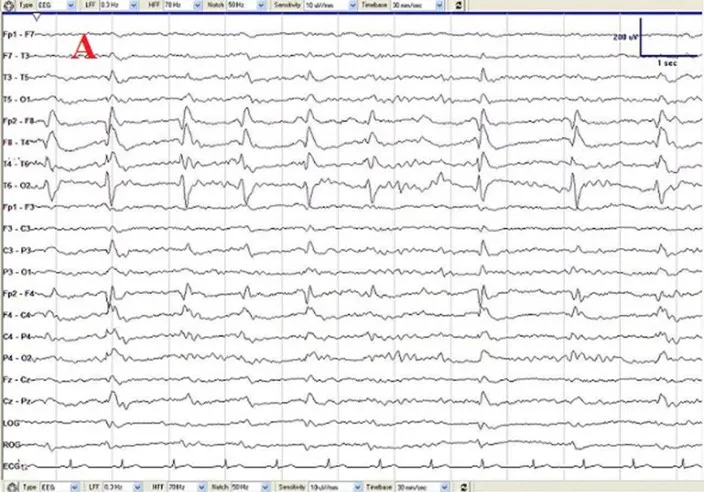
Initial electroencephalogram (EEG) (A) showing periodic lateralized discharge (PLED) consisting of triphasic waves over the right temporal region.
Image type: electrography (eeg)